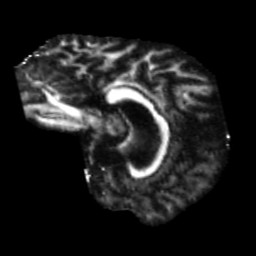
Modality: FA
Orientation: sagittal
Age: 71
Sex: male
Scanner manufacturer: siemens
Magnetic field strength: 3 T
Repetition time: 5.47 s
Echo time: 0.0854 s